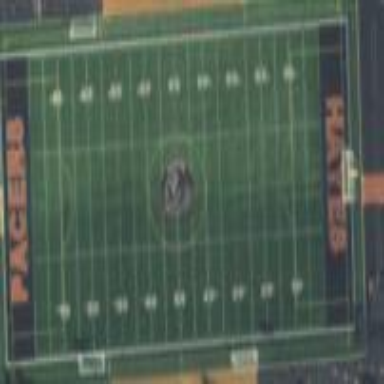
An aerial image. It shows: Pitch for American football.